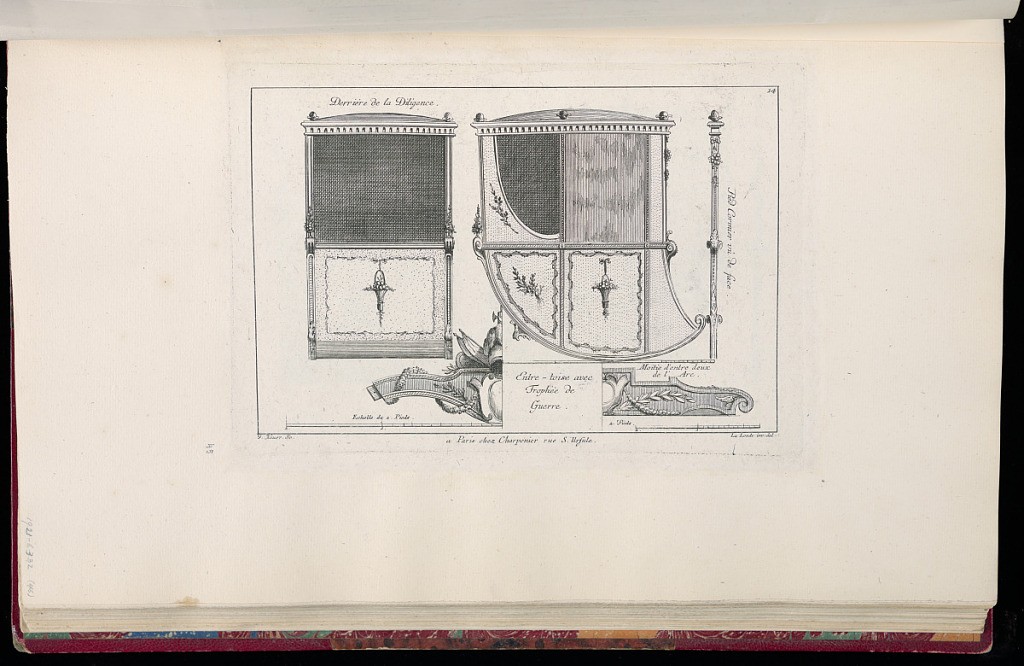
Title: Design for a Stagecoach
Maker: Richard de Lalonde, French, active 1780–96
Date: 1780-1796
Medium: Etching on off-white laid paper
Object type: Print
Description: Profile and rear view of a design for a stagecoach decorated with ornament motifs including pinecones, fluting, acanthus leaves, bouquets of flowers, scrolls, branches, and a trophy. The plate is signed and numbered.